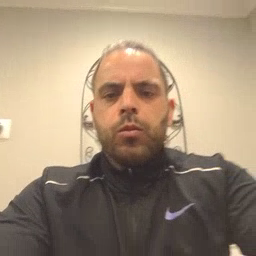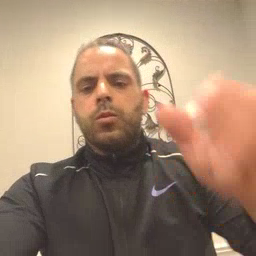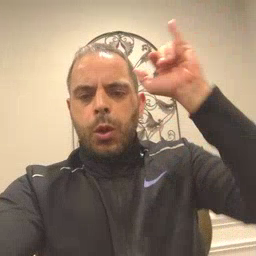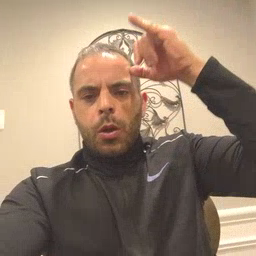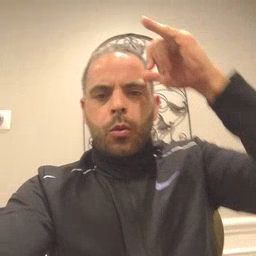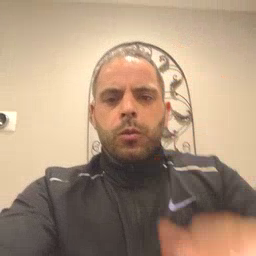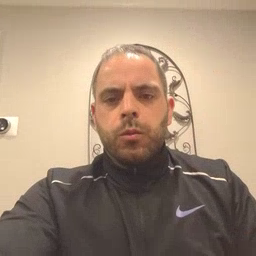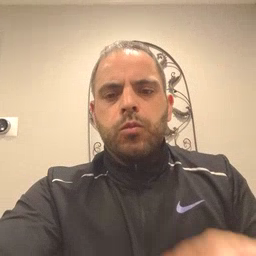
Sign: cow